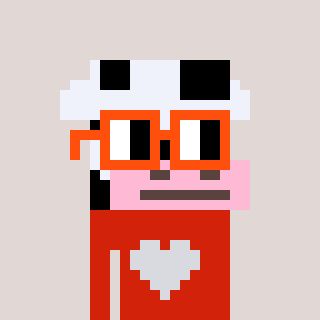
a pixel art character with square orange glasses, a cow-shaped head and a red-colored body on a warm background